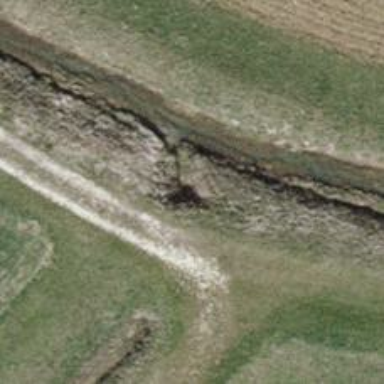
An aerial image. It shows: Culvert tunnel.